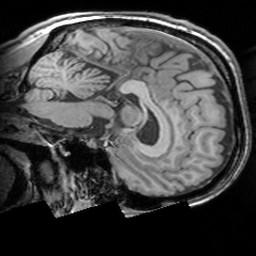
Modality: T1w
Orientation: sagittal
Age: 29
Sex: female
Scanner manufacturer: siemens
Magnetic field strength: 3 T
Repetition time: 1.63 s
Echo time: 0.00311 s